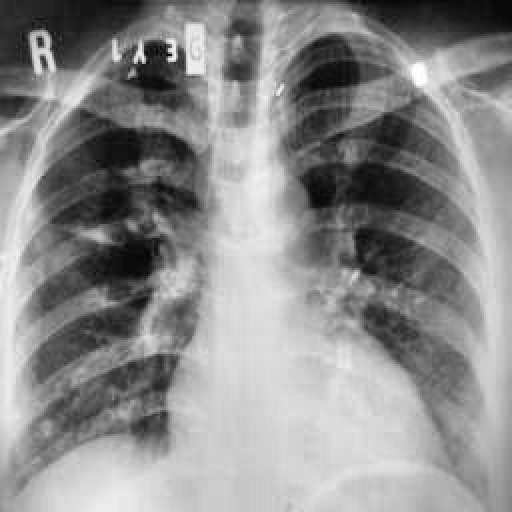
Finding: TUBERCULOSIS